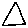
Label: triangle